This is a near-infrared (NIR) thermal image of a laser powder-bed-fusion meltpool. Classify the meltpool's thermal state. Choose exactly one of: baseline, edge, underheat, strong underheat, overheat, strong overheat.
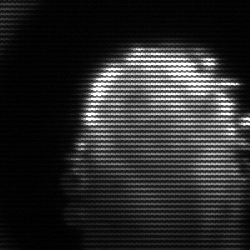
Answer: baseline